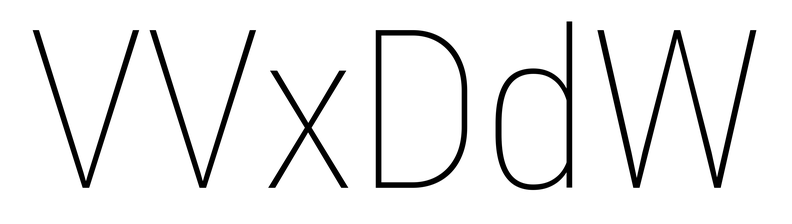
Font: Roboto_Condensed_Thin